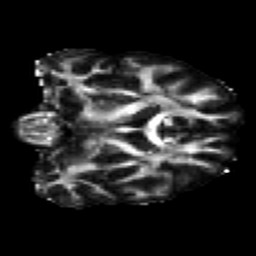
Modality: FA
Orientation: coronal
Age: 27
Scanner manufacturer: siemens
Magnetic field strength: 3 T
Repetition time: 2.2 s
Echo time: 0.084 s